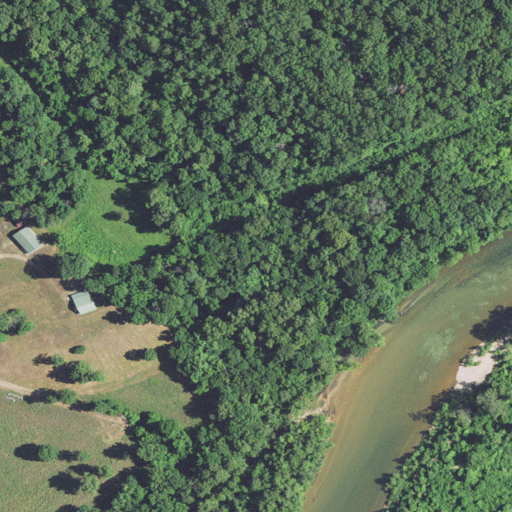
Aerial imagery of valley in Missouri named Huckleberry Hollow containing deciduous forest, open water, open development, mixed forest, pasture, evergreen forest, herbaceous wetlands, grassland, and woody wetlands